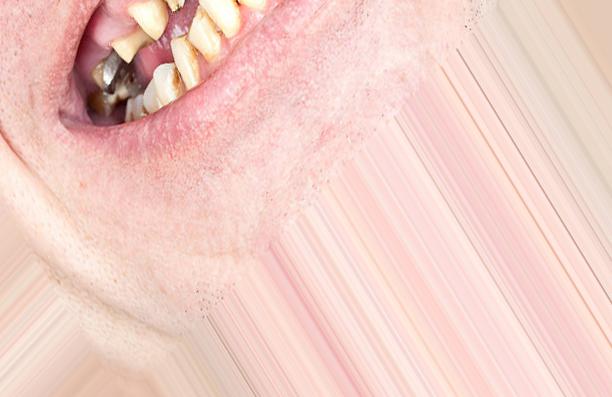
Condition: Caries